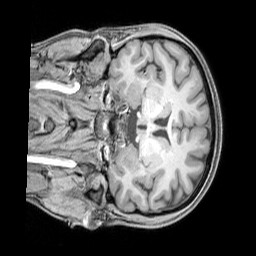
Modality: T1w
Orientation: coronal
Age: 25
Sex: female
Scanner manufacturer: siemens
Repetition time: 2.3 s
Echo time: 0.00226 s